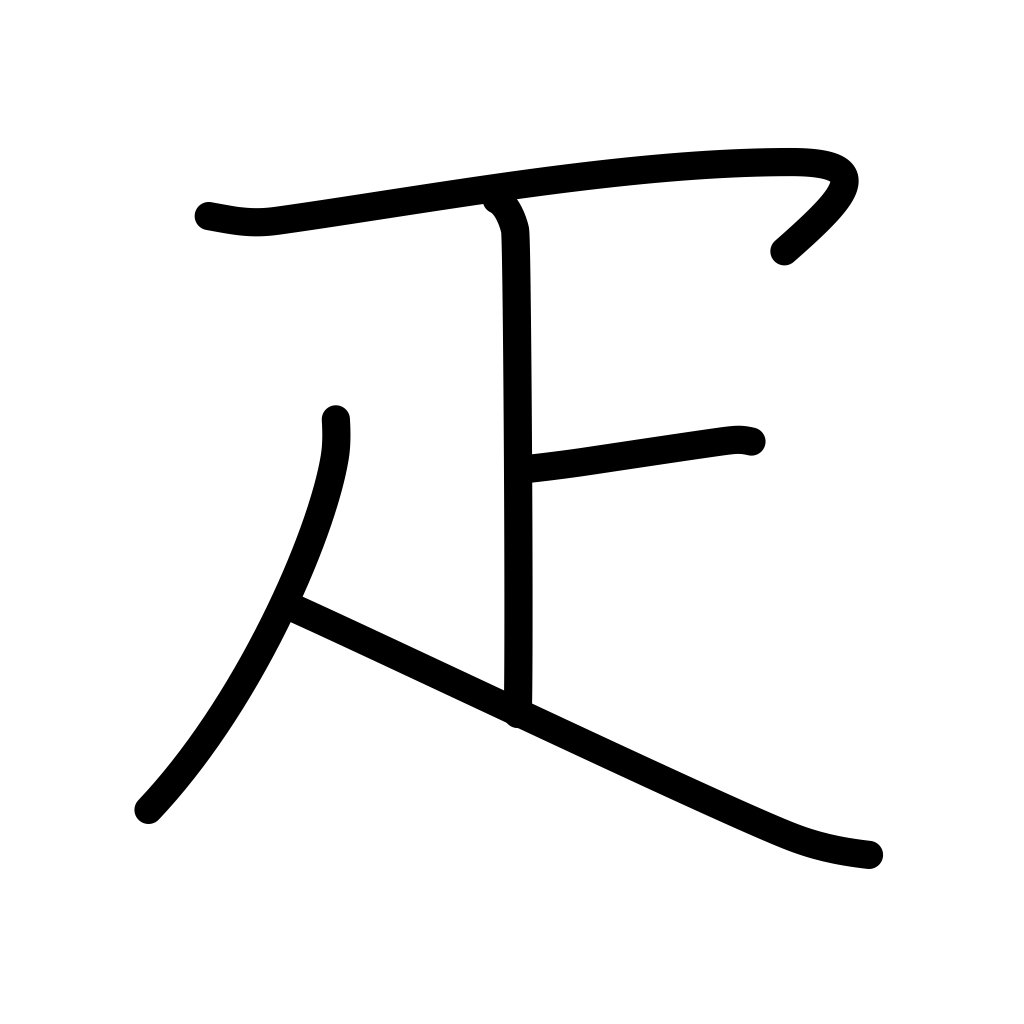
Meaning: head, counter for animals